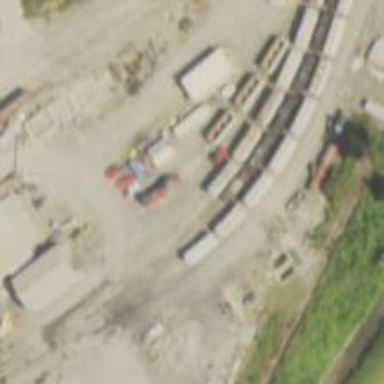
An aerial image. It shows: Rail spur service.